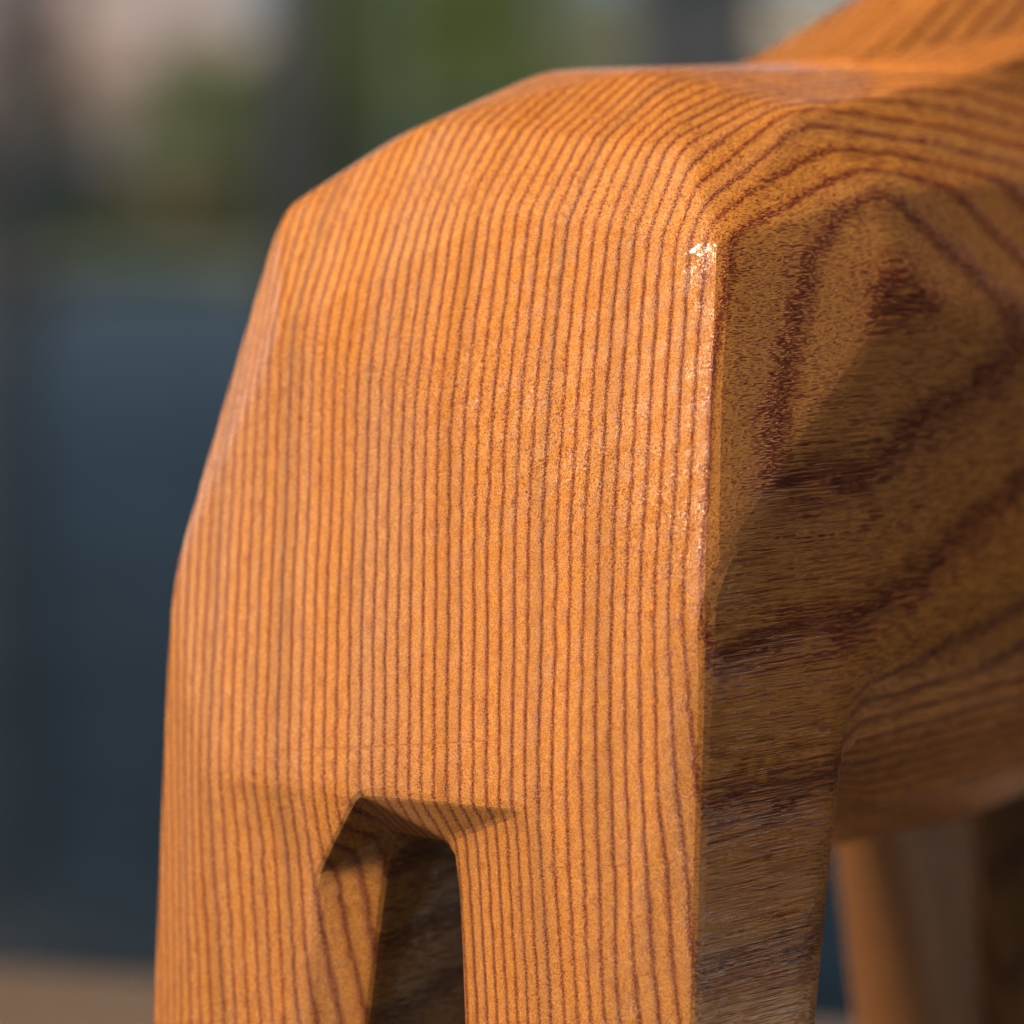
A high quality rendering of a dalahest_oak dalecarlian horse figurine made of varnished dark oak standing on a wooden table in an a sports hall with natural soft daylight from windows,extreme close-up from rear right side,  macro, 150 mm, f 16, bokeh